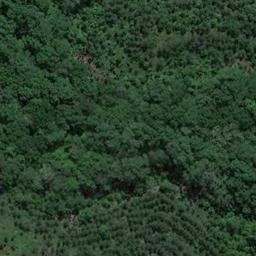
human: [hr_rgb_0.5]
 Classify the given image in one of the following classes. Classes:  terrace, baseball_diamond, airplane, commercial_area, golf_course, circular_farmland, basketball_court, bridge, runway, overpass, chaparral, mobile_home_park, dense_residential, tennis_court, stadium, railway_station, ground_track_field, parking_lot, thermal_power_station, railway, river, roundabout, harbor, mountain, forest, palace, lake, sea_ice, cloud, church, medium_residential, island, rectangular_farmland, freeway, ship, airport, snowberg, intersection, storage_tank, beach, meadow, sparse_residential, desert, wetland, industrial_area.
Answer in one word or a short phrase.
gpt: forest